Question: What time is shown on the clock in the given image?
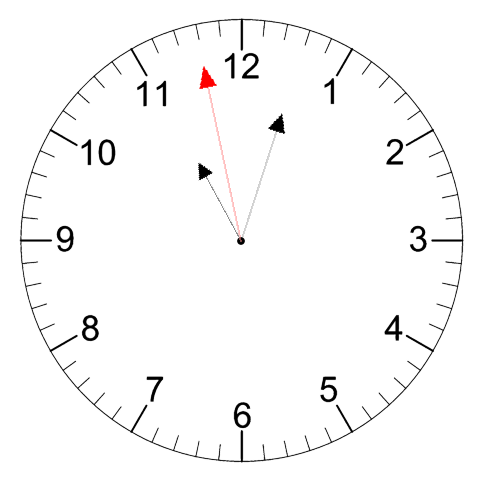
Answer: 11:02:58